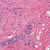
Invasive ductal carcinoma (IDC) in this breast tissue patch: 1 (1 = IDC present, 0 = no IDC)